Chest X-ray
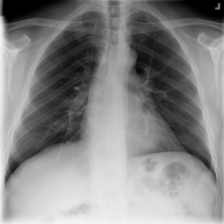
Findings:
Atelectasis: negative
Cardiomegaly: negative
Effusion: negative
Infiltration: negative
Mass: negative
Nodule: negative
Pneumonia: negative
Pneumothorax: negative
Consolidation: negative
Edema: negative
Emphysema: negative
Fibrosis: negative
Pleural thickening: negative
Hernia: negative